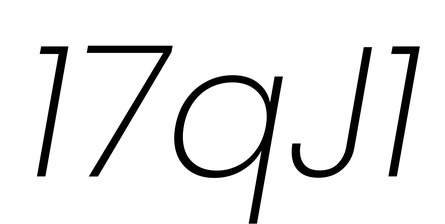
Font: Poppins-ExtraLightItalic